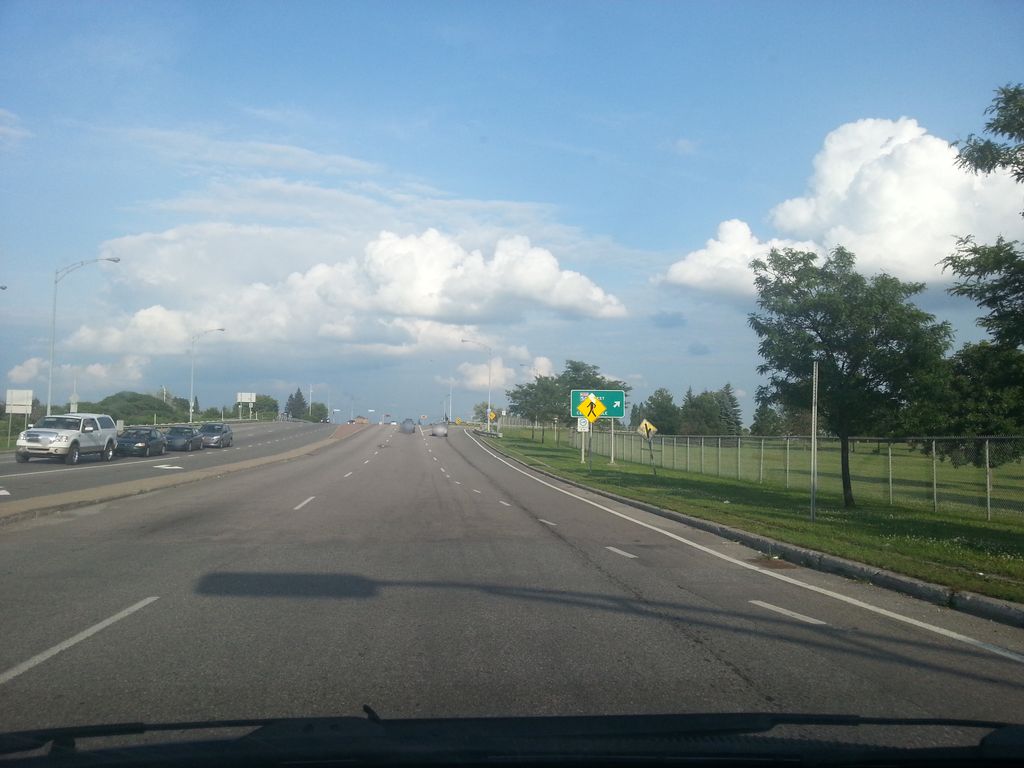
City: ottawa-gatineau